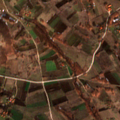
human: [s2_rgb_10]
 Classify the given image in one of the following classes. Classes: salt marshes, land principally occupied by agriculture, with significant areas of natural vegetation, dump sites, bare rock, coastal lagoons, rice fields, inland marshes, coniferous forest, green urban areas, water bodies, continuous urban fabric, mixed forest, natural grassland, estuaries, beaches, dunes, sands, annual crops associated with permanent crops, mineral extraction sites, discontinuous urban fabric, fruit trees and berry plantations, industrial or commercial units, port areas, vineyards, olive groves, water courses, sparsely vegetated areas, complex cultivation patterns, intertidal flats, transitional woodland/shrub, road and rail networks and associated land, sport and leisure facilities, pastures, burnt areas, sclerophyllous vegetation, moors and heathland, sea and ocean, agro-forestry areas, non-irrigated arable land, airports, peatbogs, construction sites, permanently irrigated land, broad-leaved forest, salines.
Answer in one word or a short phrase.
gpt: complex cultivation patterns, land principally occupied by agriculture, with significant areas of natural vegetation